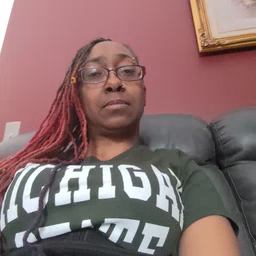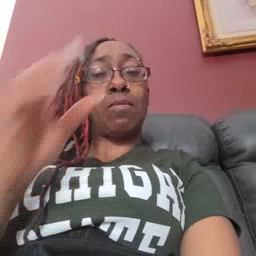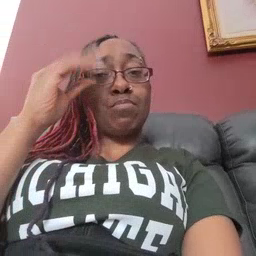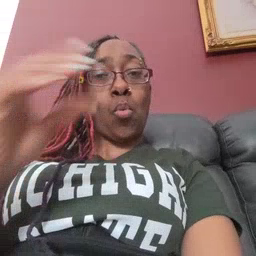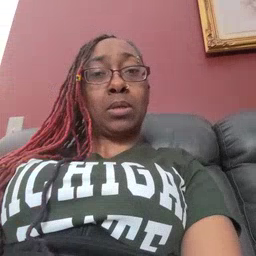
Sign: boy